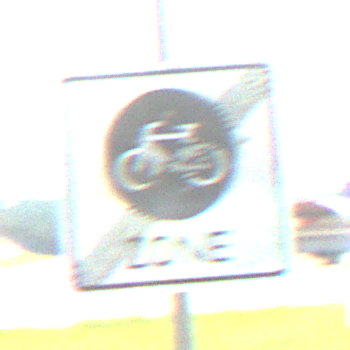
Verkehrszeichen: EndeFahrradzone
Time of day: MorningAfternoon
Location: Outdoor (Suburban)
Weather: PartlyCloudy
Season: NotSpecified
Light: Natural